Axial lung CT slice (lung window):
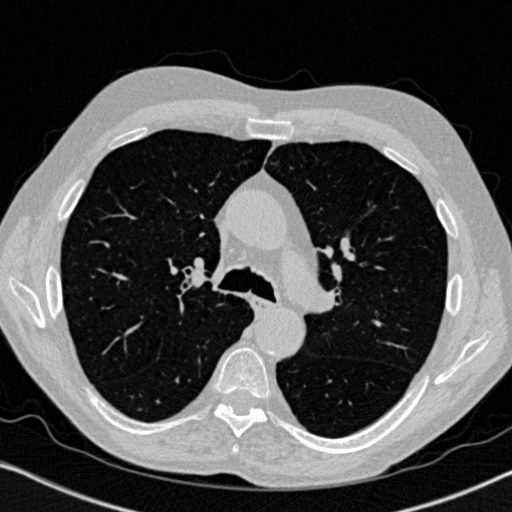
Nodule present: no